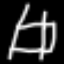
Label: bed